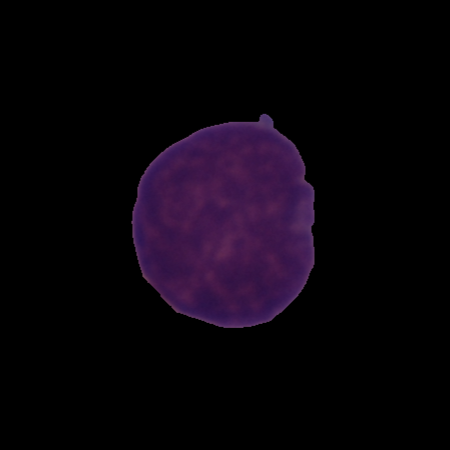
Label: cancer